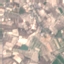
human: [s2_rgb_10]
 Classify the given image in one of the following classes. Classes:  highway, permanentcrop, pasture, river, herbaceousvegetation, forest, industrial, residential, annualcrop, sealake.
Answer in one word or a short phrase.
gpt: PermanentCrop